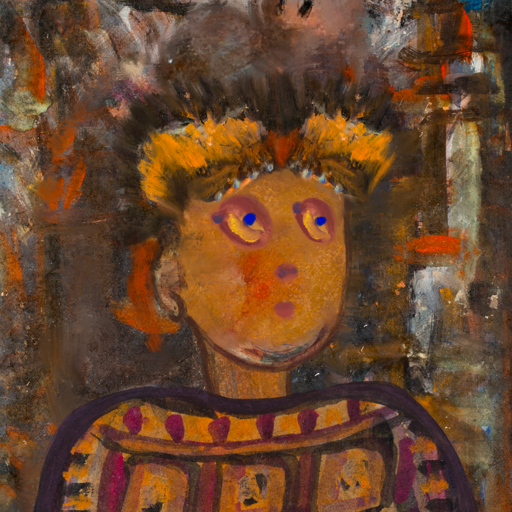
Background: GypsyQueen, Head And Neck Side: Pipe, Face Side: Mother_And_Son_Son, Bust: Doll, Hair Side: Blank, Head Accessory: Gypsy_Queen, Second Necklace: Blank, Necklace: Blank, Baby: Blank